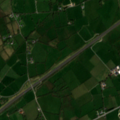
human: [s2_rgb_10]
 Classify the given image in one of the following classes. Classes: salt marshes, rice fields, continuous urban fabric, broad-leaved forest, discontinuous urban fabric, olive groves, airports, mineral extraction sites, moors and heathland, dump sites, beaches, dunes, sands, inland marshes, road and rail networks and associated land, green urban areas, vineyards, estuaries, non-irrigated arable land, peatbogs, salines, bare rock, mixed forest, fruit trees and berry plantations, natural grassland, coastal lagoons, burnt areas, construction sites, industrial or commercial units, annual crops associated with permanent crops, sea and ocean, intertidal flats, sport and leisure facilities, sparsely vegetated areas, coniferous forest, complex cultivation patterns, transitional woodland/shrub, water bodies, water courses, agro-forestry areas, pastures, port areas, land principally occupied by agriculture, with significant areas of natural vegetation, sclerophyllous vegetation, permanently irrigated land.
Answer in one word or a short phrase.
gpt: non-irrigated arable land, pastures